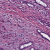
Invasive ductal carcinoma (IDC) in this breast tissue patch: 1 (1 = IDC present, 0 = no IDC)